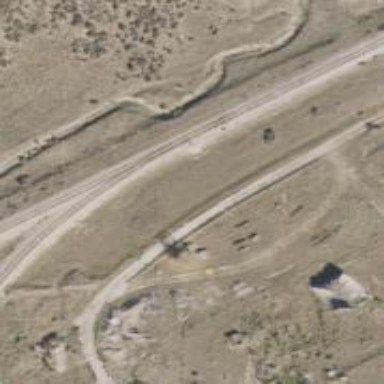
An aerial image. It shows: Preserved railway.